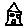
Label: house